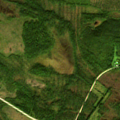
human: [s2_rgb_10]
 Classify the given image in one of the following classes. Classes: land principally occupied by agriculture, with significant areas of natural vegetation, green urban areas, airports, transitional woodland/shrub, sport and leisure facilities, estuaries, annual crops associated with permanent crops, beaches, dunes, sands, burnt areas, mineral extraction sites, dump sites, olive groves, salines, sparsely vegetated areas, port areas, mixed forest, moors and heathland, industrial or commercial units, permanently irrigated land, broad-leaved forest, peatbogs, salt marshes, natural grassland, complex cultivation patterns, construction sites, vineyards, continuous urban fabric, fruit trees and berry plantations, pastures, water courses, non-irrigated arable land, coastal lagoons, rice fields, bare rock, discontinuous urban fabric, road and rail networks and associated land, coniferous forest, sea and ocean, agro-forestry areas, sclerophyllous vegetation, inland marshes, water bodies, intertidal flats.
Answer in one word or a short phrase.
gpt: coniferous forest, transitional woodland/shrub